Interaction volume radius: 5 \u00c5
Interaction volume height: 15 \u00c5
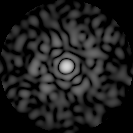
Disorder parameter: 0.8021